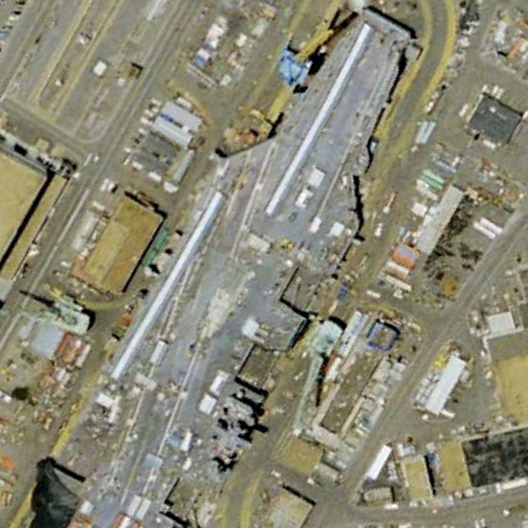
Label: aircraft_carrier